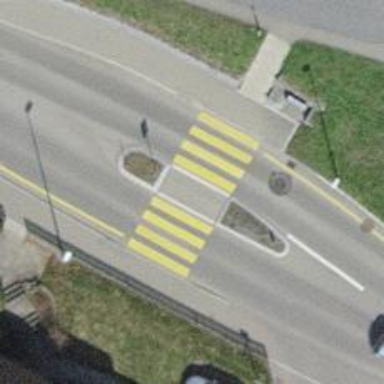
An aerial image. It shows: Marked crossing with zebra sign and island in the middle.